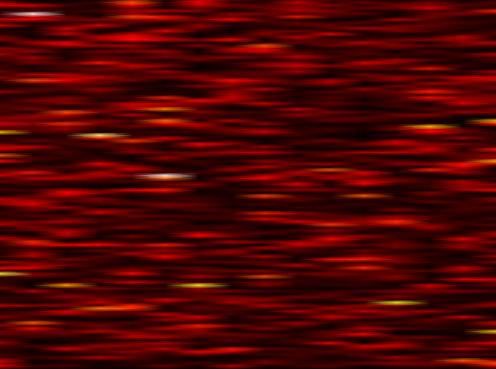
Label: WOLA